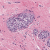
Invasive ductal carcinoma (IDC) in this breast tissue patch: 0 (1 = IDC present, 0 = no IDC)